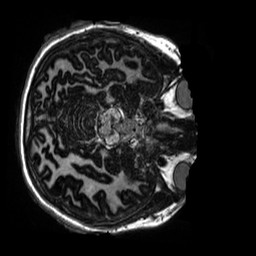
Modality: MP2RAGE
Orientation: axial
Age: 10
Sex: female
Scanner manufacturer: siemens
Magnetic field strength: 3 T
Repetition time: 4 s
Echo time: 0.00303 s